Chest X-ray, AP view. Patient: 50 years old, sex M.
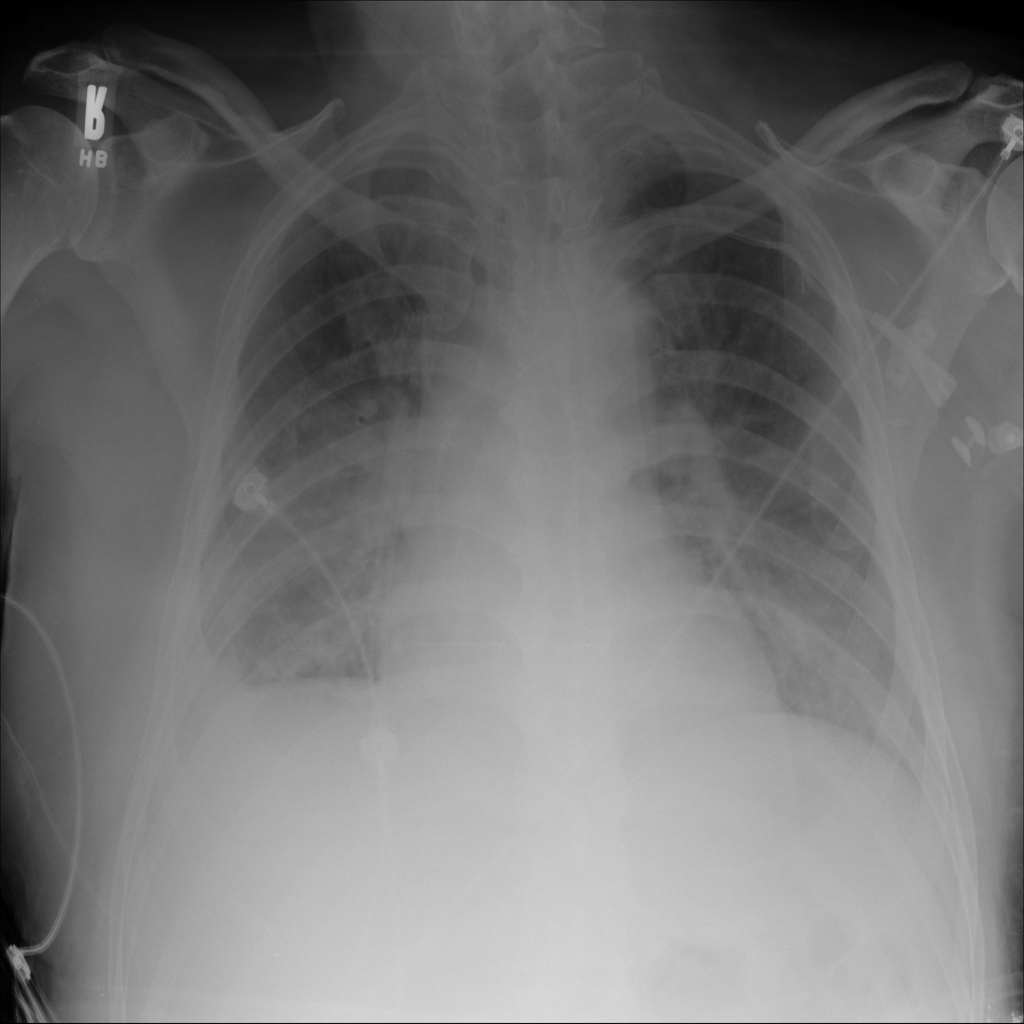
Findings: Effusion